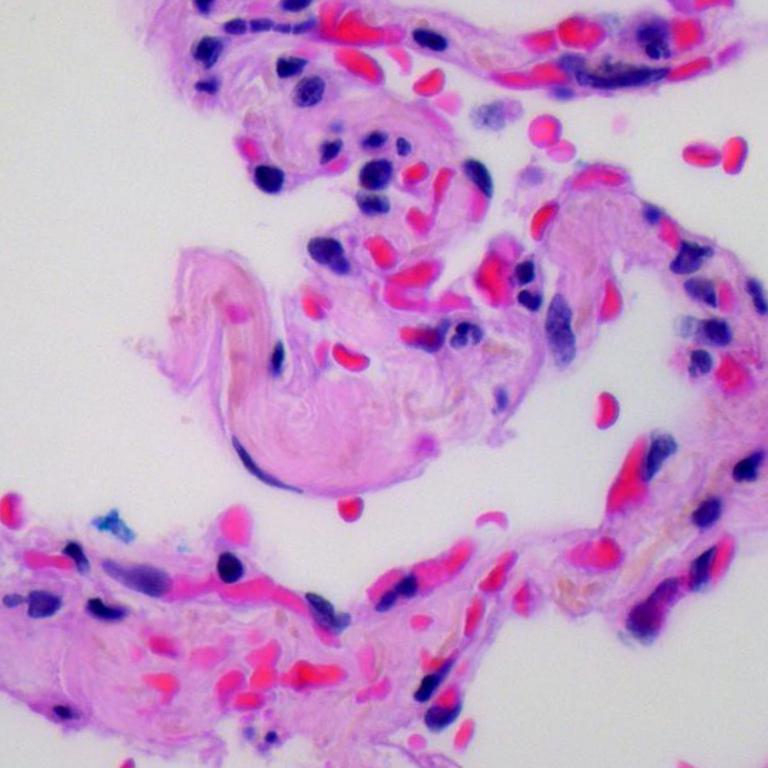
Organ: lung
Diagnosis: benign